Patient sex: M
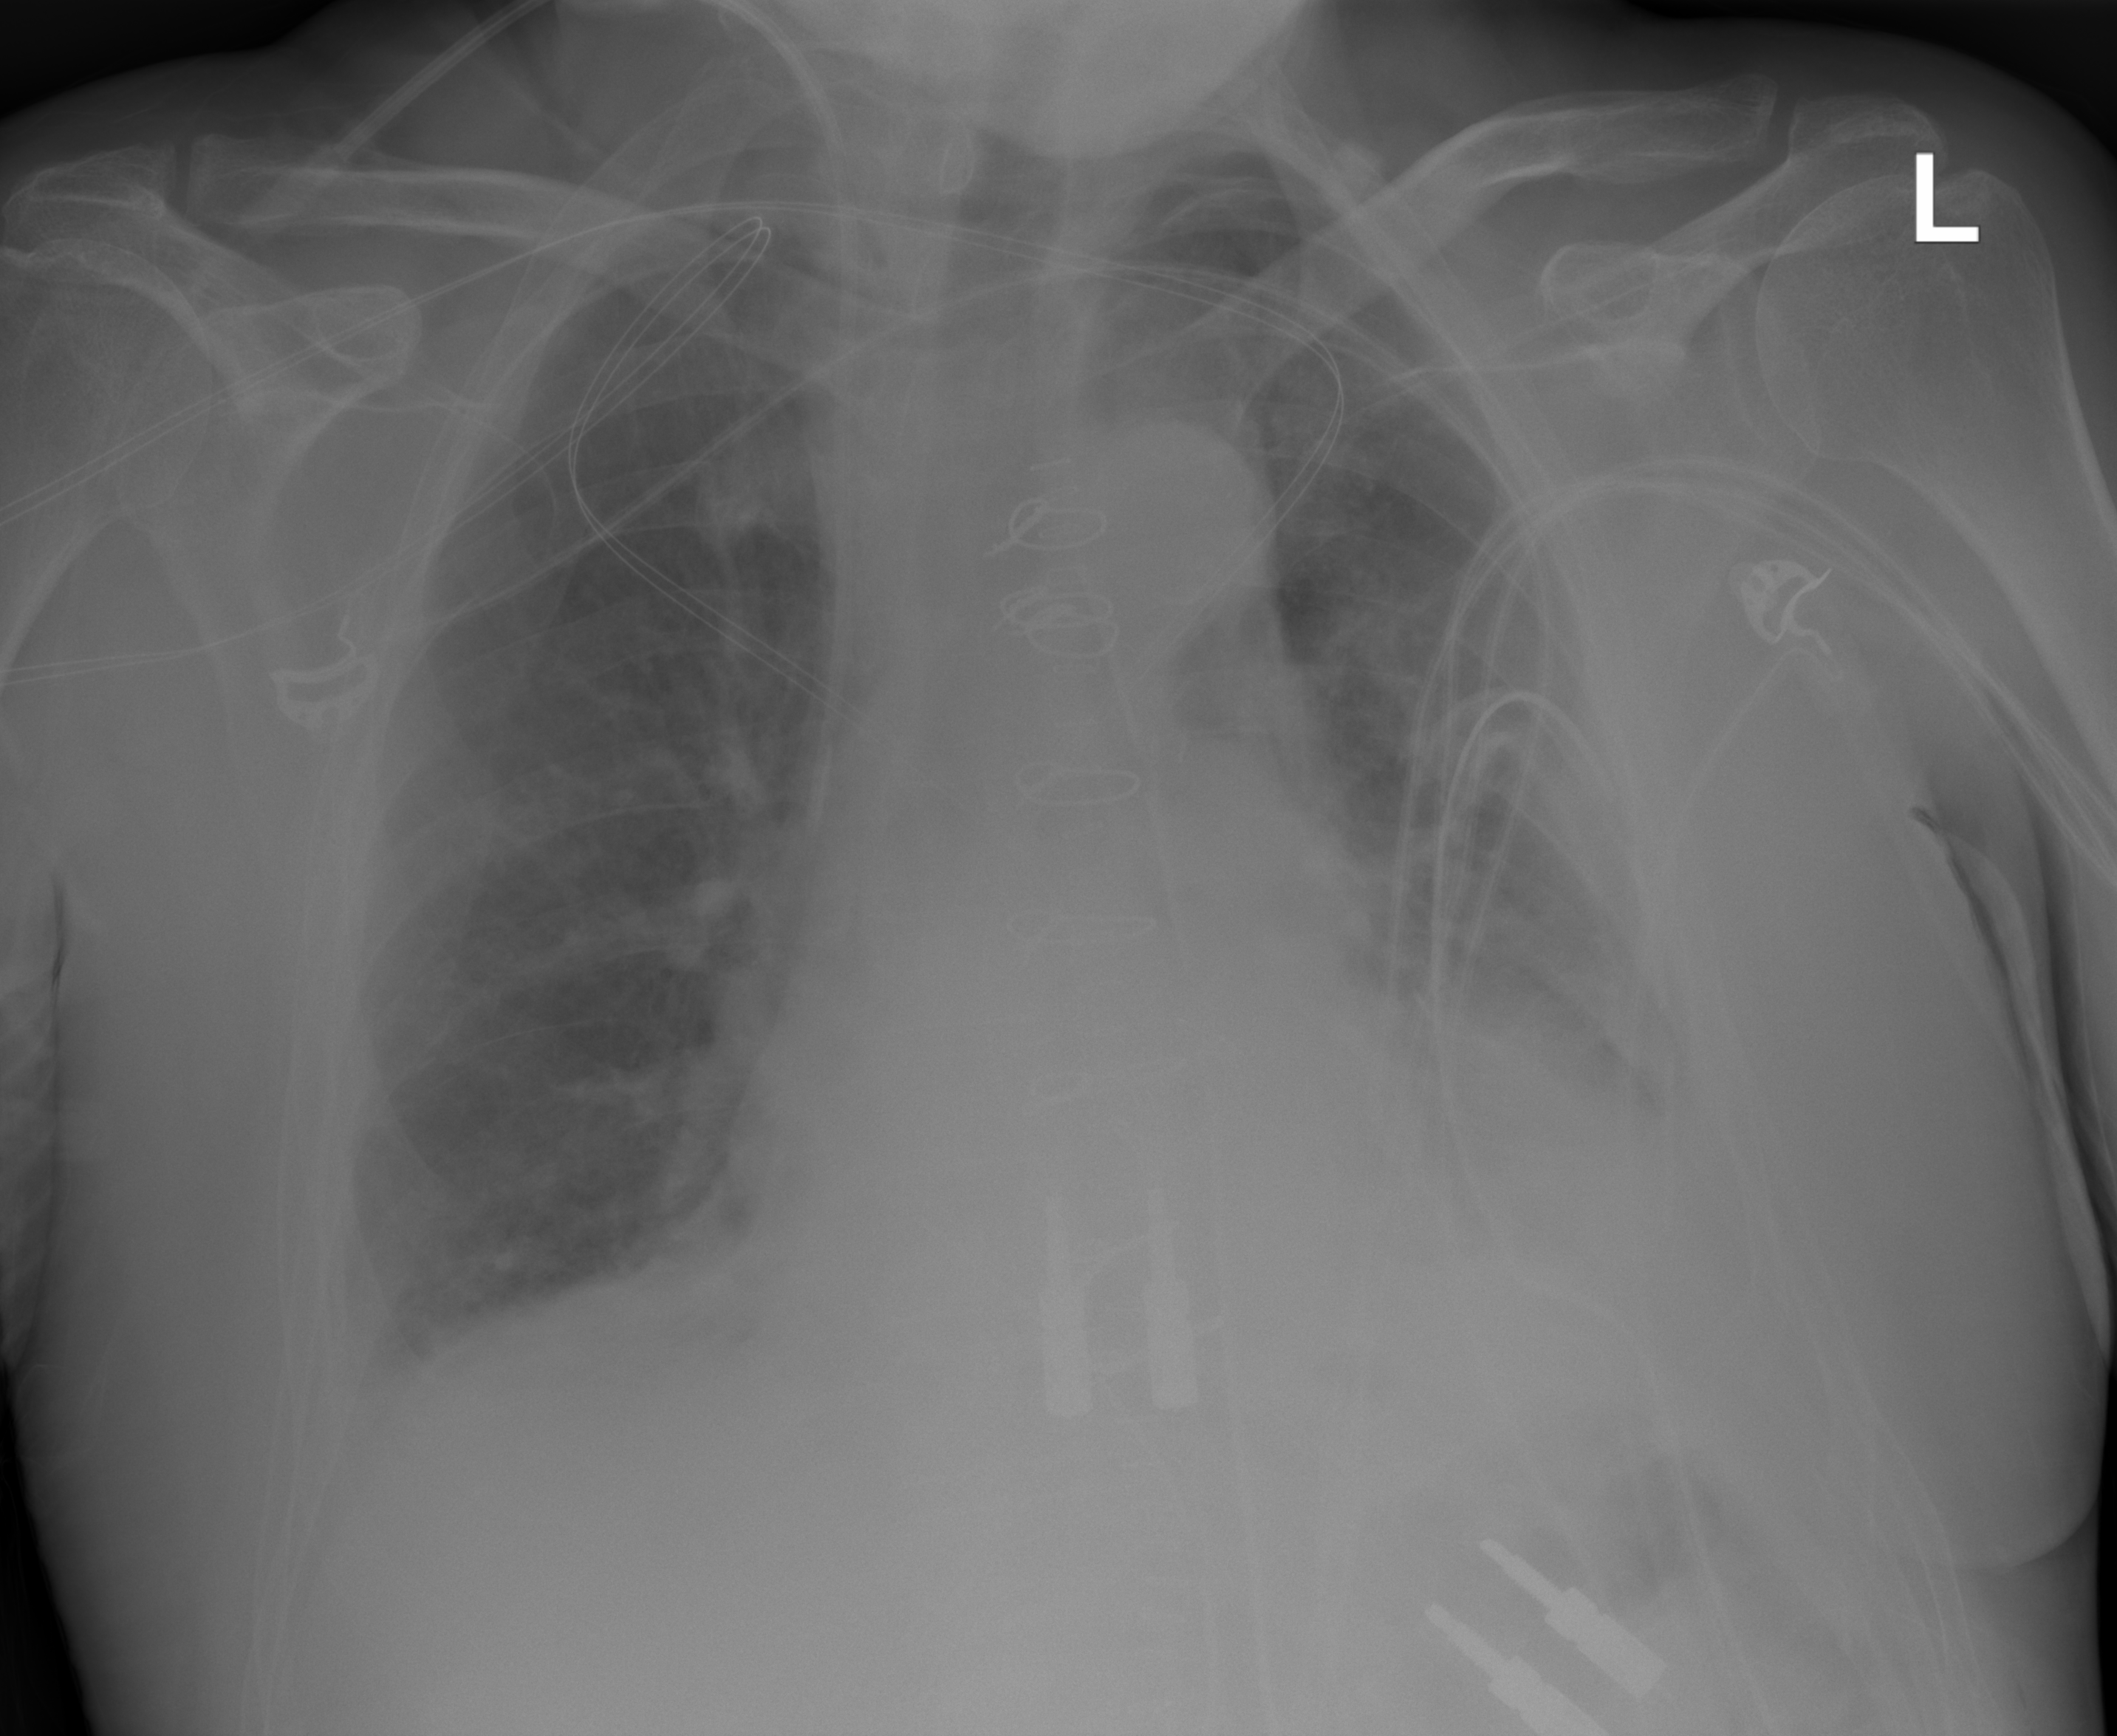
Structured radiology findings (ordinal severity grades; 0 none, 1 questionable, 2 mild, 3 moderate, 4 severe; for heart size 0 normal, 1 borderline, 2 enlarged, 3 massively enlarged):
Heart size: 2
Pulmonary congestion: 1
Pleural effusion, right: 0
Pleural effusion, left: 2
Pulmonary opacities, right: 0
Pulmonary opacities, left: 0
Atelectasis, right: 0
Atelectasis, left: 2